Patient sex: M
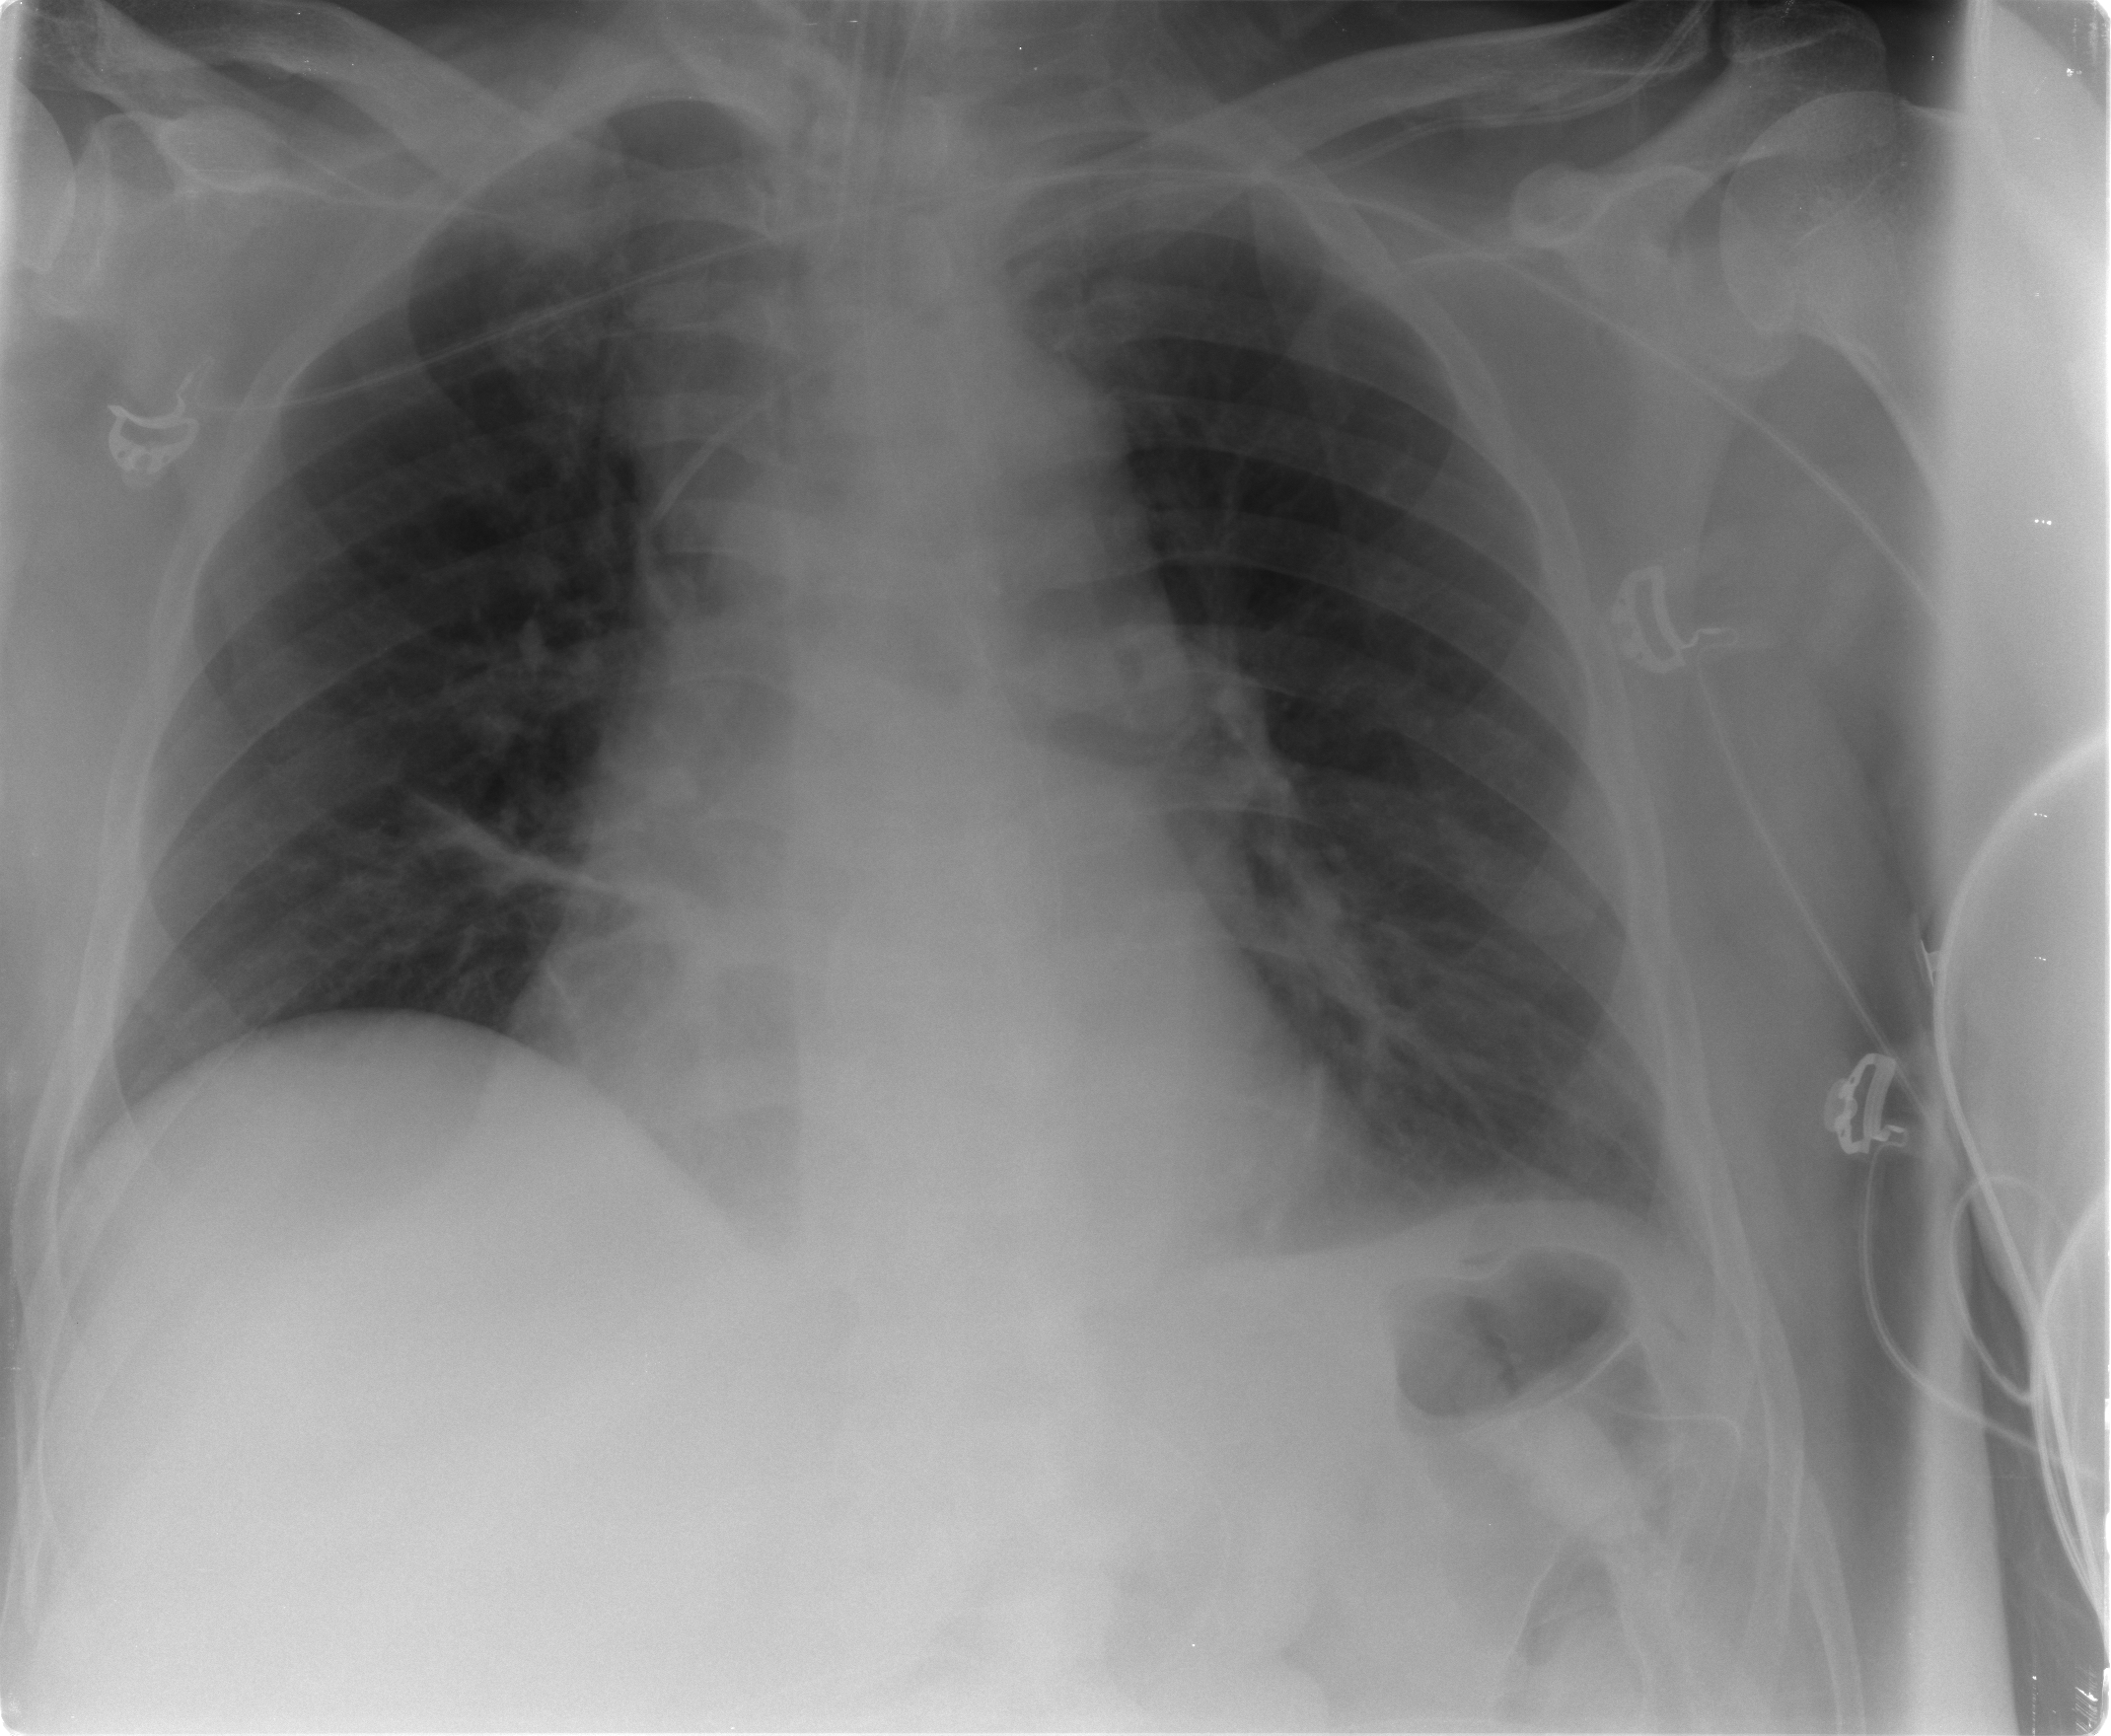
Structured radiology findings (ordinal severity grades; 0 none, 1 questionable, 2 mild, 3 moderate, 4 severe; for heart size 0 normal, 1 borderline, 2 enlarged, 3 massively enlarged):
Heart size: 2
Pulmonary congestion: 0
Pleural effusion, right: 0
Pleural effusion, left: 0
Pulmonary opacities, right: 0
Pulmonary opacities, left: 0
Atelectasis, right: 2
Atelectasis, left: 2